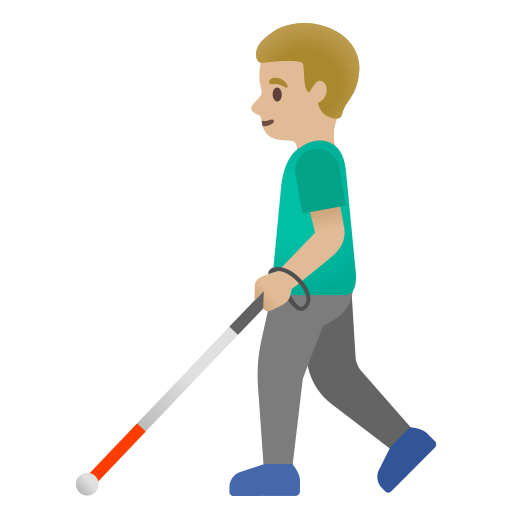
Emoji: 👨🏼‍🦯